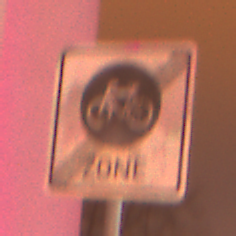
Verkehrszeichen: EndeFahrradzone
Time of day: Night
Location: Outdoor (Urban)
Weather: Overcast
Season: Winter
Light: Artificial